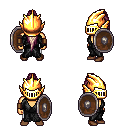
a pixel art fantasy rpg character, male body template, human, tanned skin, gray robe, white pants, white blonde extra-long topknot hairstyle, gold helm, leather bracers, brown shoes, shield, four views (front, back, left, right), 2x2 character sprite sheet, small pixel art, hard edges, no anti-aliasing